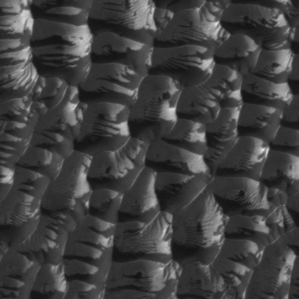
Label: frost